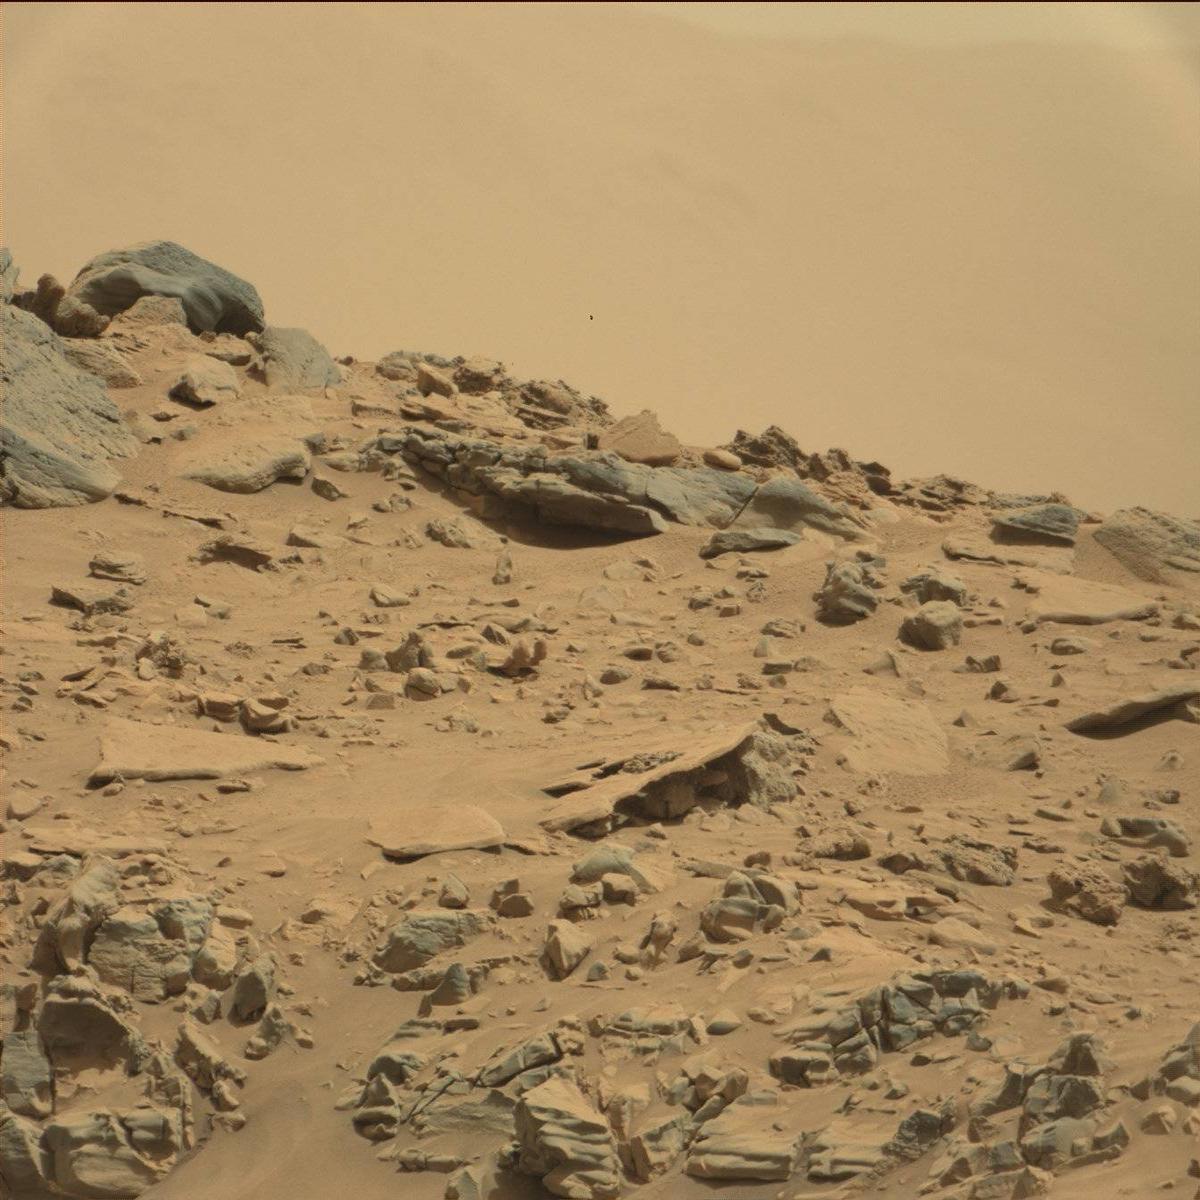
Terrain classes present: Bedrock, Ridge, Sand / Soil, Sky